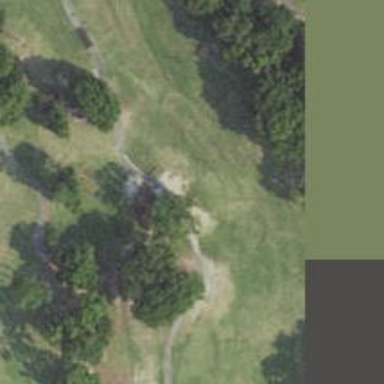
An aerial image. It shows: View of golf hole.